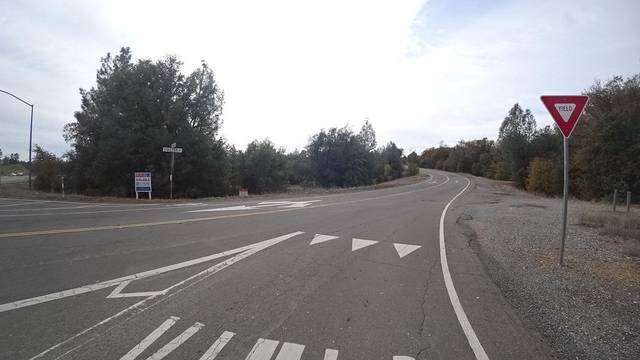
Region: United States
Coordinates: 40.623, -122.32